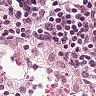
Metastatic tissue present: no